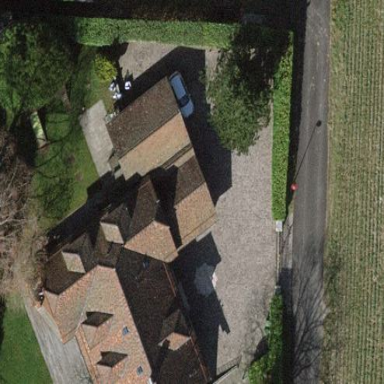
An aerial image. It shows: Garage building.